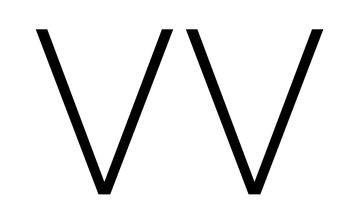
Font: Poppins-ExtraLight